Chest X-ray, AP view. Patient: 68 years old, sex M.
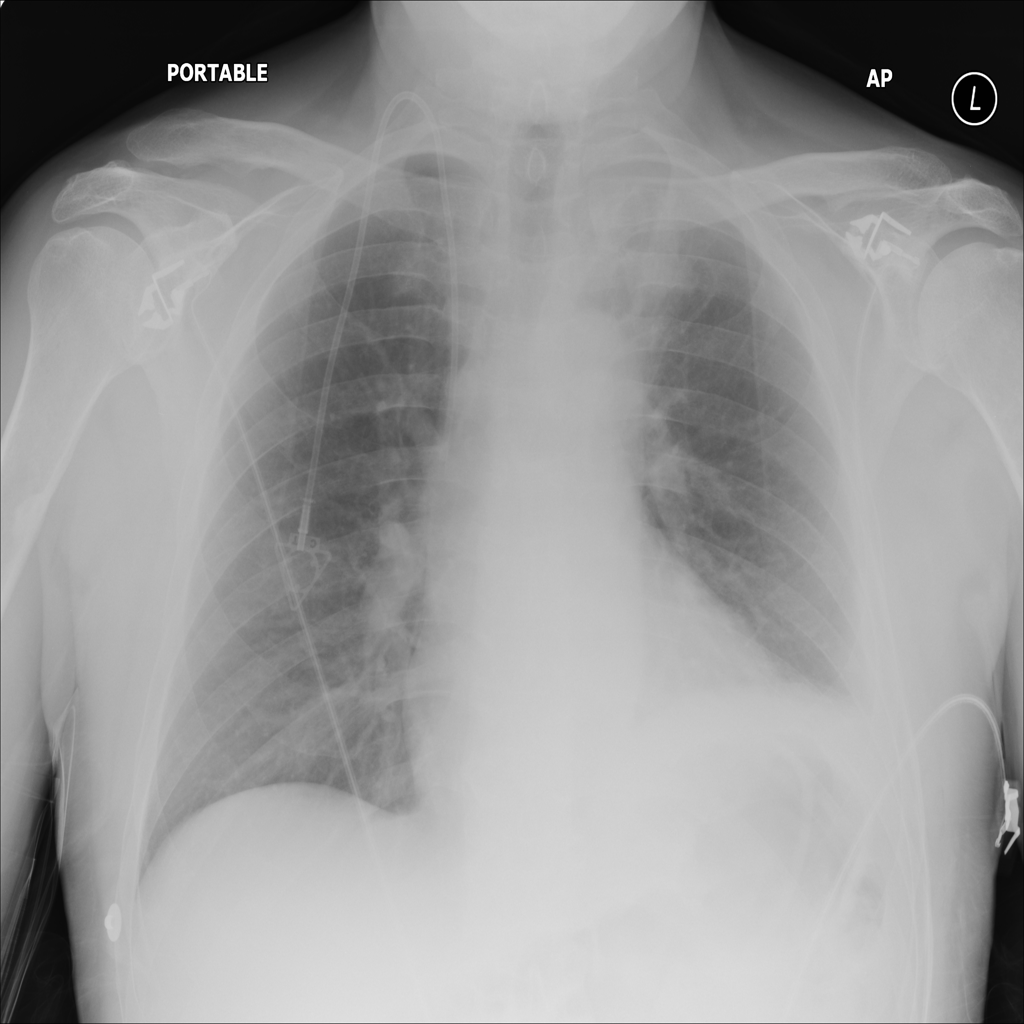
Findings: Atelectasis, Effusion, Infiltration, Mass